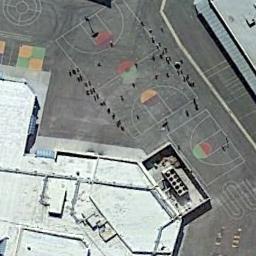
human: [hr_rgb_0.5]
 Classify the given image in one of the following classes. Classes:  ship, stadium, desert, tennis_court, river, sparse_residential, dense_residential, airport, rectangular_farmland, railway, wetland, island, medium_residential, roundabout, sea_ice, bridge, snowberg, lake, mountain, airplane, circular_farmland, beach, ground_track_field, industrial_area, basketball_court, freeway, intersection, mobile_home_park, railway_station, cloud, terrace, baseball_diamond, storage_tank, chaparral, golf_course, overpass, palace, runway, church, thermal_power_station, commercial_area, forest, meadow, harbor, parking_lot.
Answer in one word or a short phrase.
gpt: basketball_court